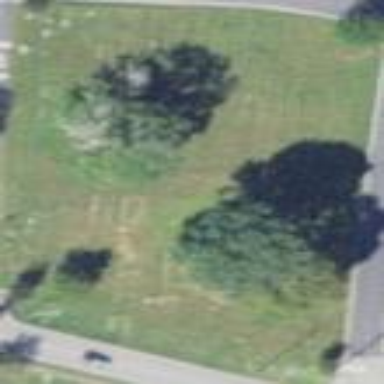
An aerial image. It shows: Cemetery.